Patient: sex M, age 34
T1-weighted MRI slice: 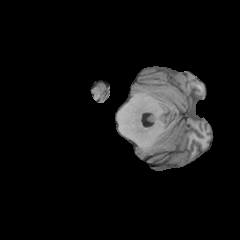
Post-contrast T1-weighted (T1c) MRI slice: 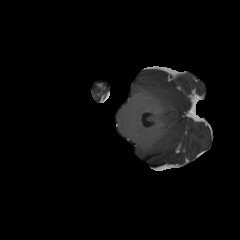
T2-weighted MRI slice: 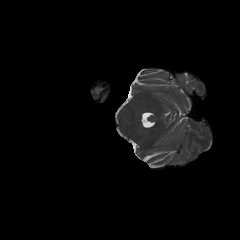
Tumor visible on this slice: no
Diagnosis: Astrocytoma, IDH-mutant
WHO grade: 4